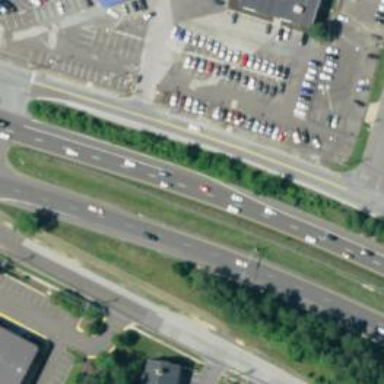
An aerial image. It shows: Trunk highway with expressway features.